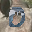
Label: 0